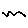
Label: zigzag